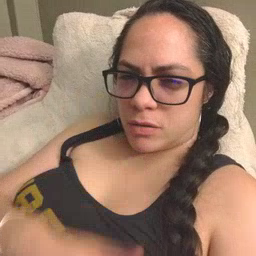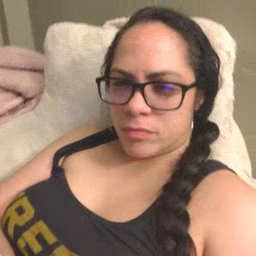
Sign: bug